Field crop: tomato
Growth stage: 2
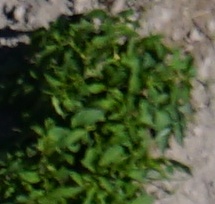
Species: tomato